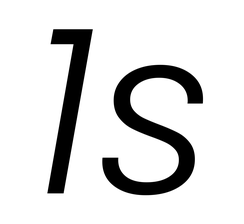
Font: Poppins-LightItalic